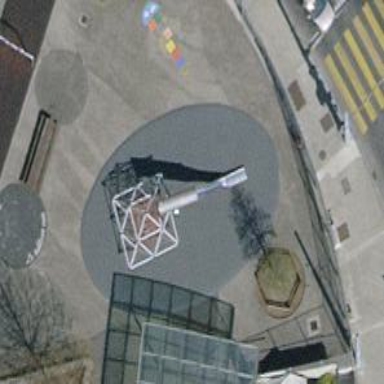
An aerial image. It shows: Playground area for leisure activities on the land.